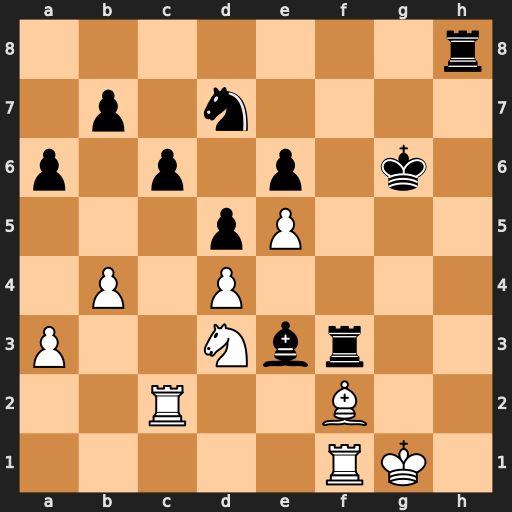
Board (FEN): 7r/1p1n4/p1p1p1k1/3pP3/1P1P4/P2Nbr2/2R2B2/5RK1
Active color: w
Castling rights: -
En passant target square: -
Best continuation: Bxe3 Rh1+ Kxh1